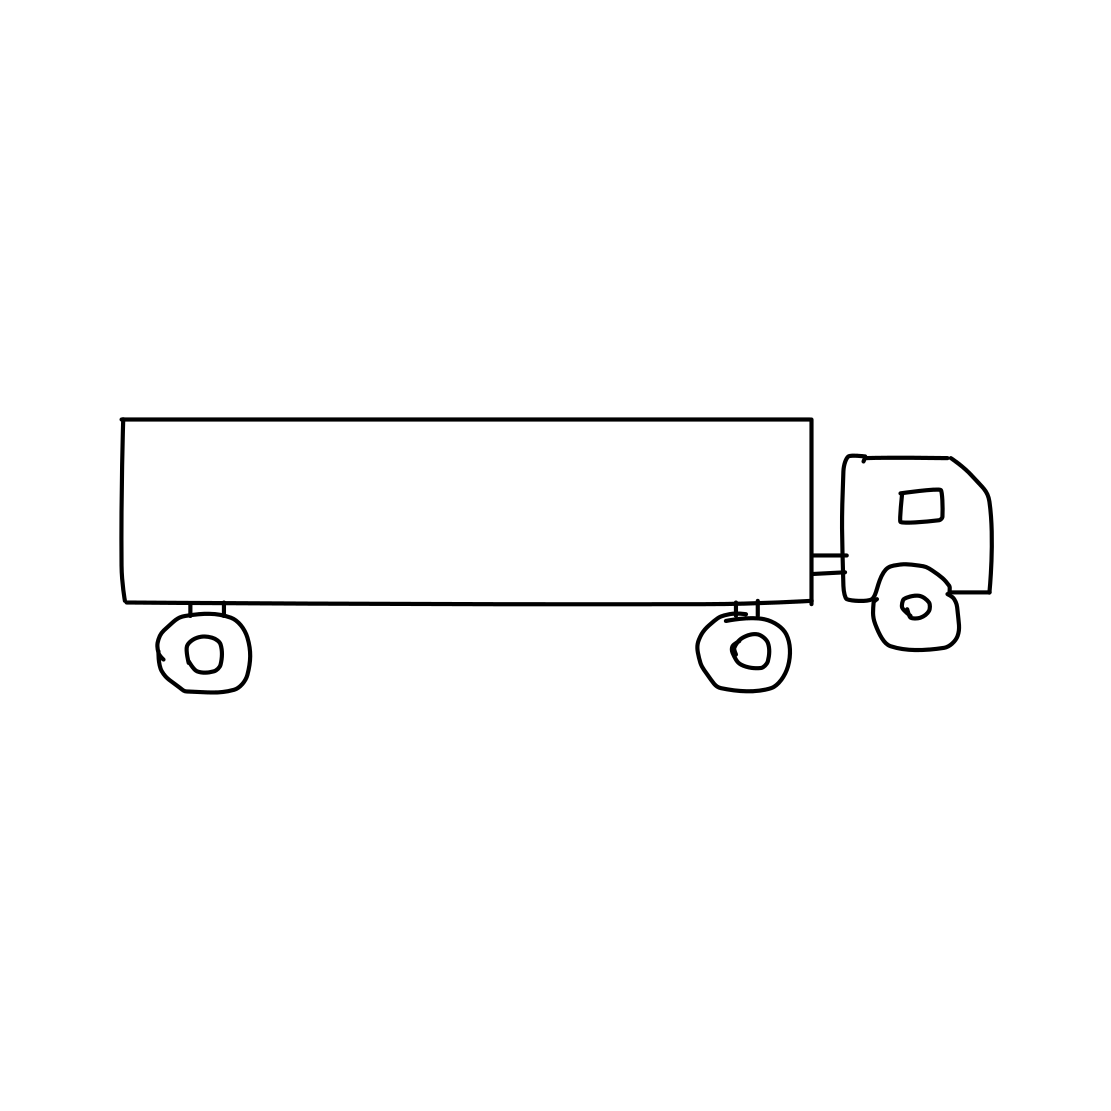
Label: truck